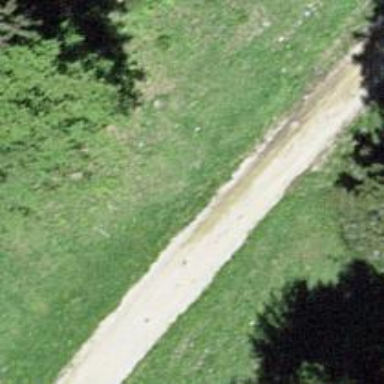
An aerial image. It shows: Track with grade 4 tracktype.